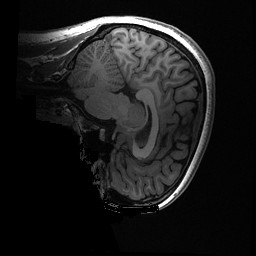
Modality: T1w
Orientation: sagittal
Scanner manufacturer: ge
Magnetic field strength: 3 T
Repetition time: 0.008164 s
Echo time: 0.003184 s